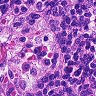
Metastatic tissue present: no